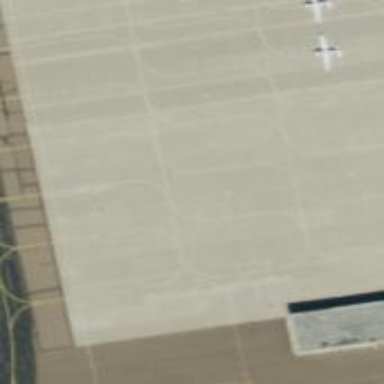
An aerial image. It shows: View of taxiway at the airport.